Interaction volume radius: 10 \u00c5
Interaction volume height: 10 \u00c5
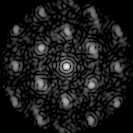
Disorder parameter: 0.3561